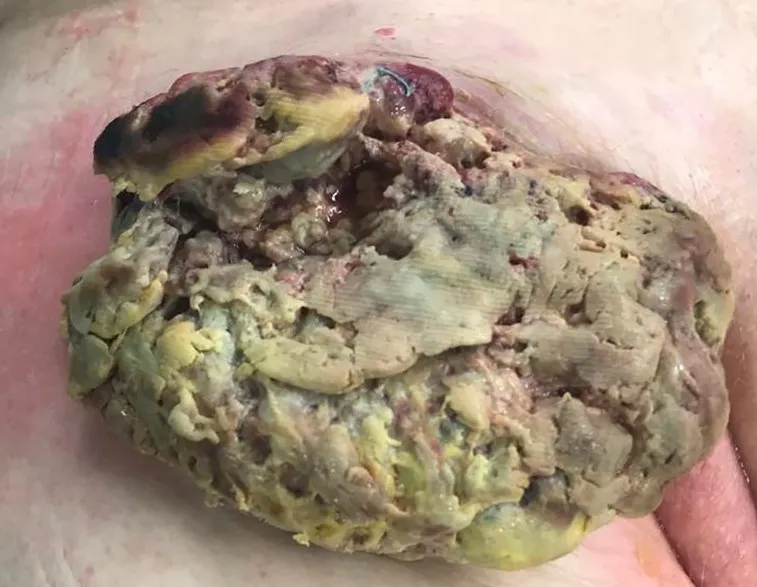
Immunohistochemistry of the tumor.
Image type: medical_photograph (other_medical_photograph)